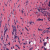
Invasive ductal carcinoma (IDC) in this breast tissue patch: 1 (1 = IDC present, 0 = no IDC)